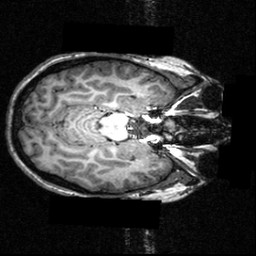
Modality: T1w
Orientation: axial
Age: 16
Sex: female
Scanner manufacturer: siemens
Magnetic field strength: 3.951 T
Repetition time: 1.5 s
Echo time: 0.00335 s